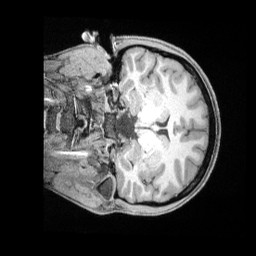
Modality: T1w
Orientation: coronal
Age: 36
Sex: female
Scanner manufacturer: siemens
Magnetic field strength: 3 T
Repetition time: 2 s
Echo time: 0.00211 s